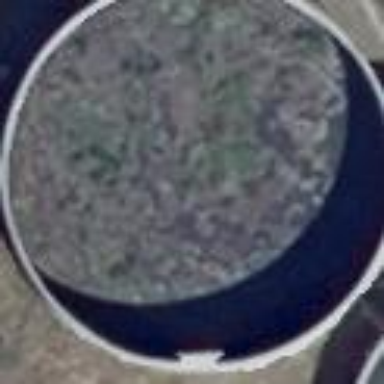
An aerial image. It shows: Storage tank that is man-made.